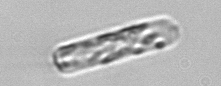
Label: Dactyliosolen_fragilissimus